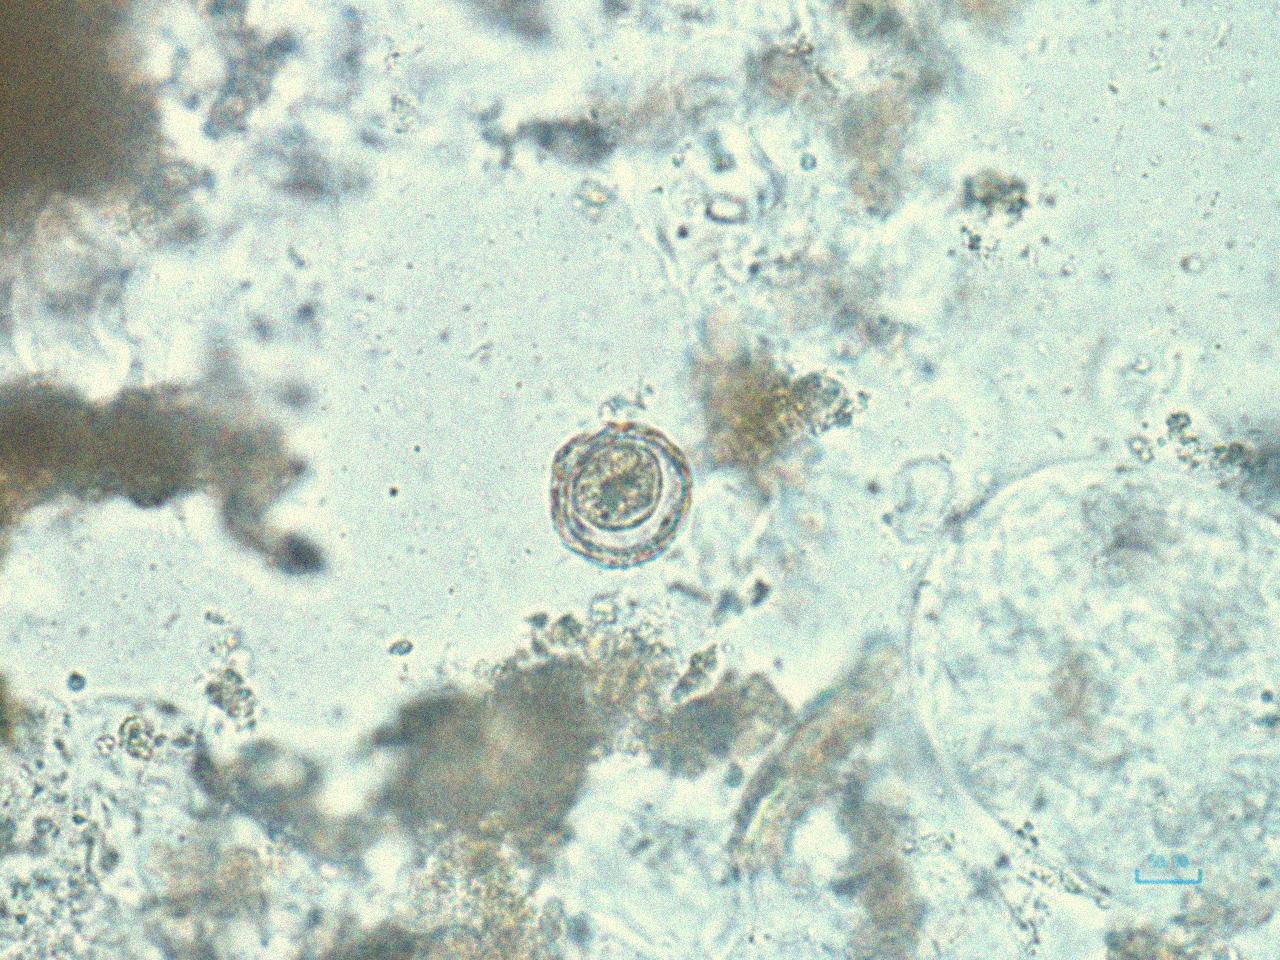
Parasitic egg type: Hymenolepis nana